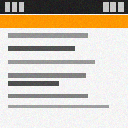
Screen state: on